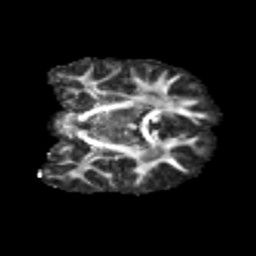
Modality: FA
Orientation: coronal
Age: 12
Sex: male
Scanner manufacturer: siemens
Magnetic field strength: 3 T
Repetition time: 3.8 s
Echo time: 0.07 s